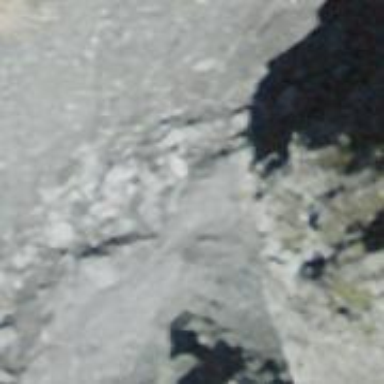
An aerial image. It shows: Cliff in nature.